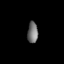
Tissue: prostate
Cell type: T cells
Senescence score: 0.6961
Nuclear area (px): 214
Mean DAPI intensity: 114.458